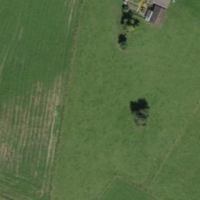
EUNIS habitat code: 24
Species observed at this site:
Buteo buteo
Helleborus niger